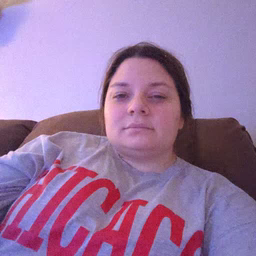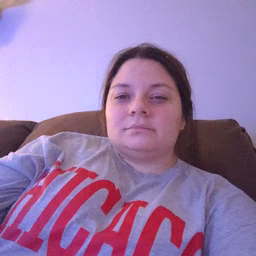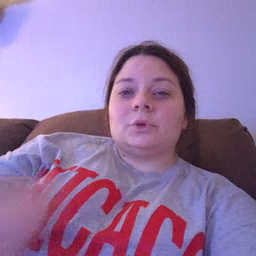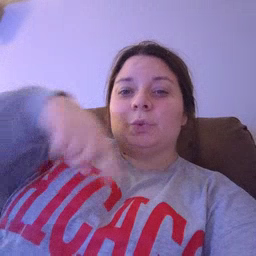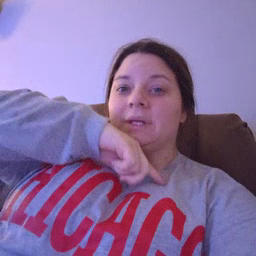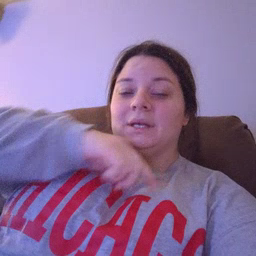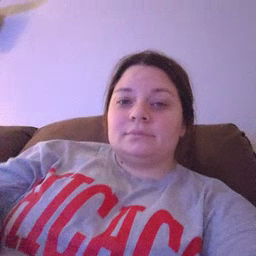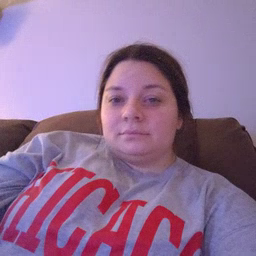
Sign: weus